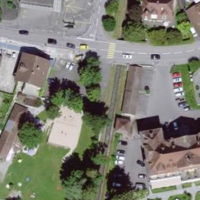
EUNIS habitat code: 54
Species observed at this site:
Chroicocephalus ridibundus
Hirundo rustica
Cygnus olor